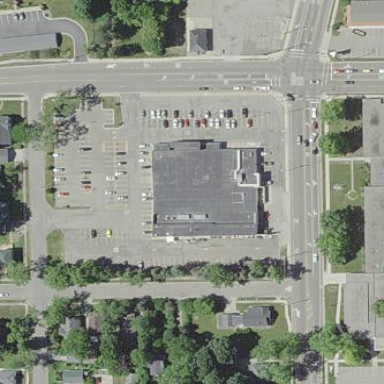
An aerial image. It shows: Retail building housing supermarket.